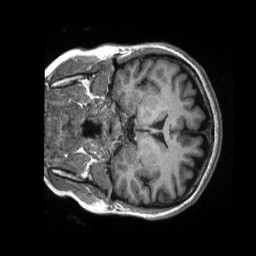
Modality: T1w
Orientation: coronal
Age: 39
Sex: female
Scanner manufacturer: siemens
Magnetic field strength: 3 T
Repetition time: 2.3 s
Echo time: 0.00288 s